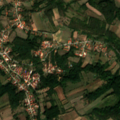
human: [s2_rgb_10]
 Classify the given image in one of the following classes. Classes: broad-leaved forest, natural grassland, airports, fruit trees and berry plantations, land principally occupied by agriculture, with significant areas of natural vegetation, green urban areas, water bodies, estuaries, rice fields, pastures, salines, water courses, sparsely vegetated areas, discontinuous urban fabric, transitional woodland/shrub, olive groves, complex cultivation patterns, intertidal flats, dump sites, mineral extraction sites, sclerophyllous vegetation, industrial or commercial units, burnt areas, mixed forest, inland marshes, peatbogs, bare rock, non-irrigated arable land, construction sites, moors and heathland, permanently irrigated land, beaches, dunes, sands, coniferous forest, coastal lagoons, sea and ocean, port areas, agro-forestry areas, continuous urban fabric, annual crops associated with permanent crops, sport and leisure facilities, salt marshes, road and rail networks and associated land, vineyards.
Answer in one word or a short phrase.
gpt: discontinuous urban fabric, complex cultivation patterns, land principally occupied by agriculture, with significant areas of natural vegetation, broad-leaved forest